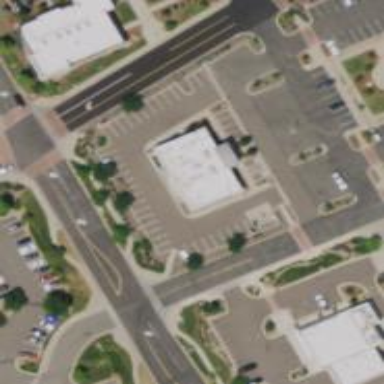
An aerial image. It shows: Parking space.